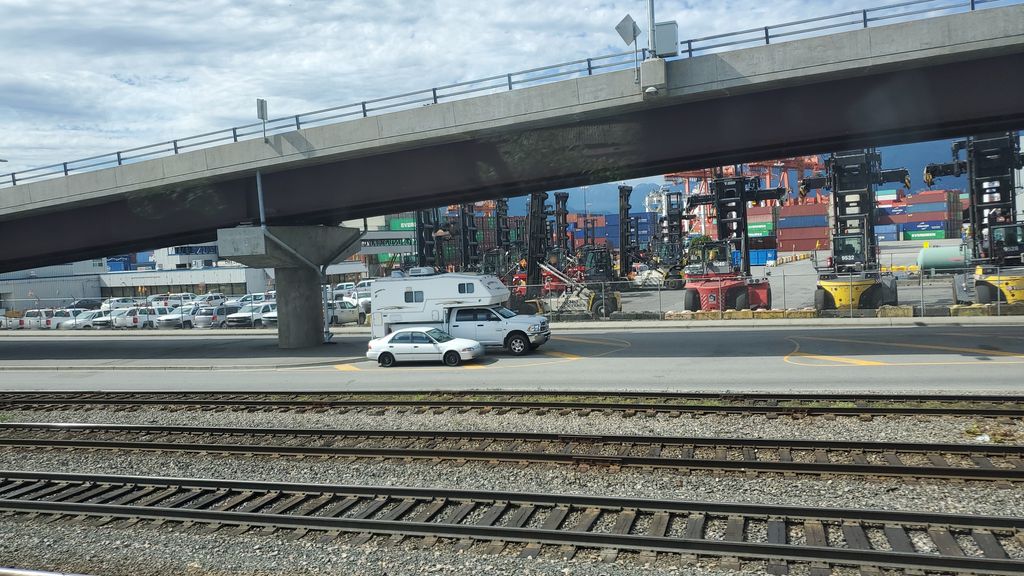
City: vancouver